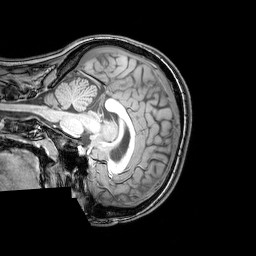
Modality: T1w
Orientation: sagittal
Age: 22
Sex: female
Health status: healthy
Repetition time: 0.081 s
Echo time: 0.037 s